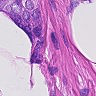
Metastatic tissue present: yes